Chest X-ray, AP view. Patient: 64 years old, sex M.
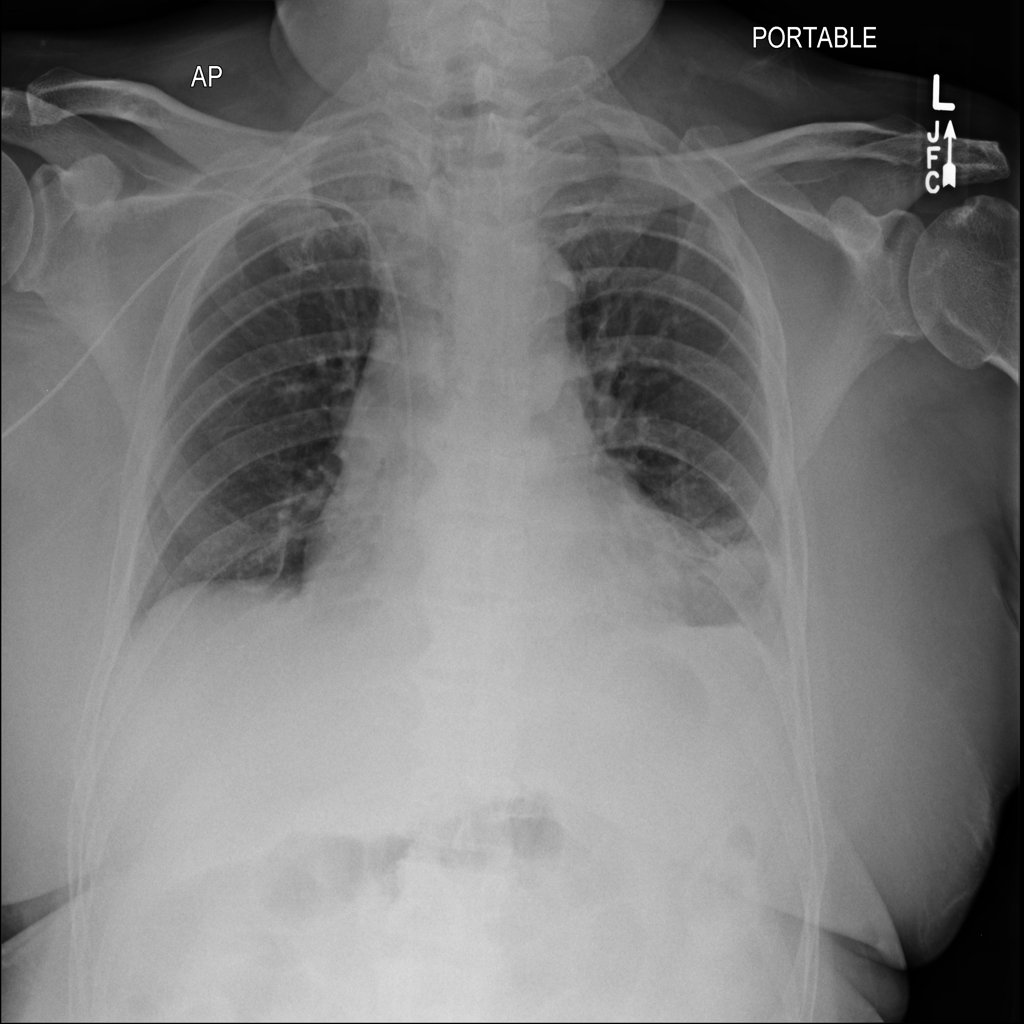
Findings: Atelectasis, Consolidation